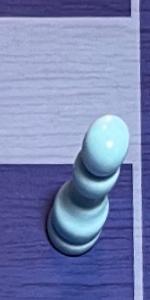
Label: Pawn_White